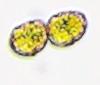
Label: Margalefidinium